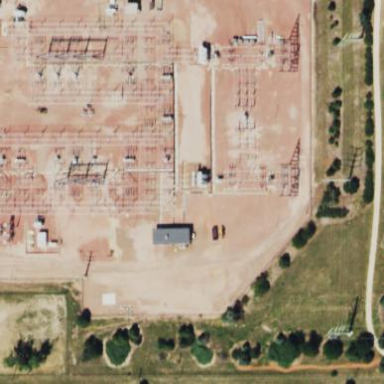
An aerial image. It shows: Outdoor transmission substation.